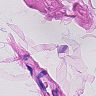
Metastatic tissue present: no